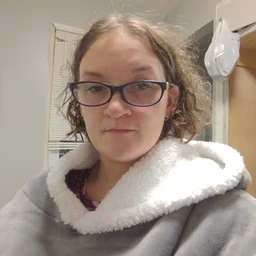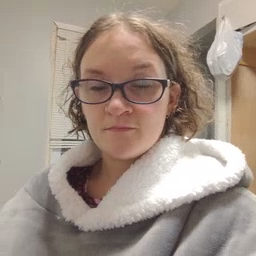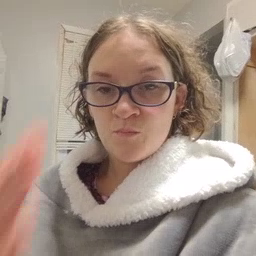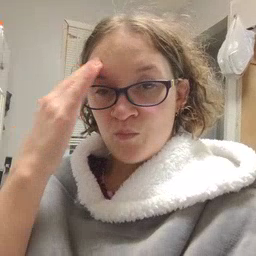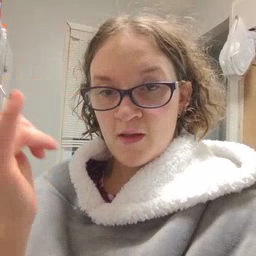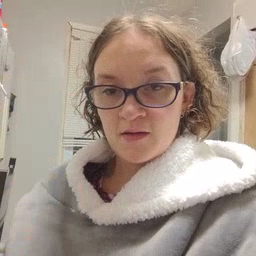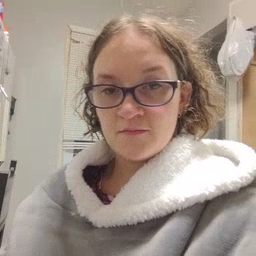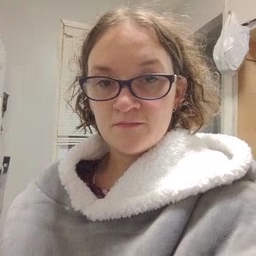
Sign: why